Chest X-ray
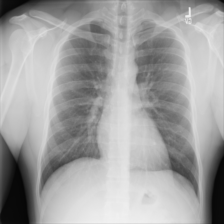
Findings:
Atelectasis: negative
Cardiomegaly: negative
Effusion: negative
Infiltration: negative
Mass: negative
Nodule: negative
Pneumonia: negative
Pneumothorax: negative
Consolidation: negative
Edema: negative
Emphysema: negative
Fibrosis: negative
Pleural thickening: negative
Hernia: negative